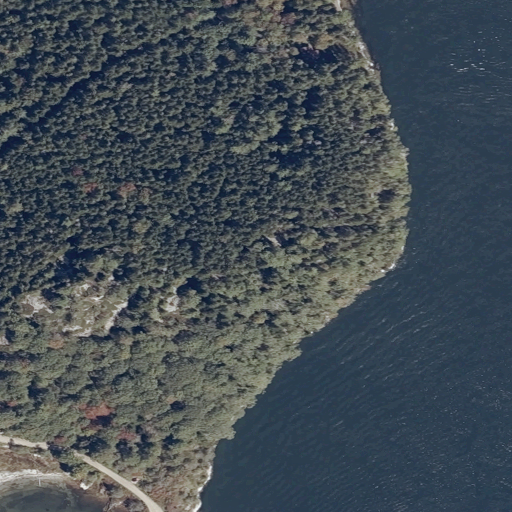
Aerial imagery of mountain in Maine named Cox Head containing open water, evergreen forest, deciduous forest, open development, mixed forest, herbaceous wetlands, low intensity development, and shrub